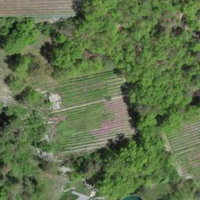
EUNIS habitat code: 23
Species observed at this site:
Corizus hyoscyami